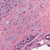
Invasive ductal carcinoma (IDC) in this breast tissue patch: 1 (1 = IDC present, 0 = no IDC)